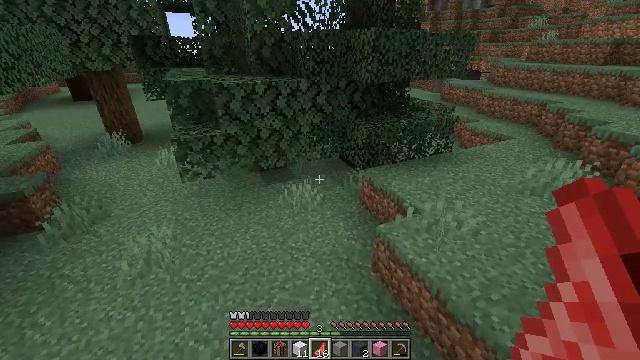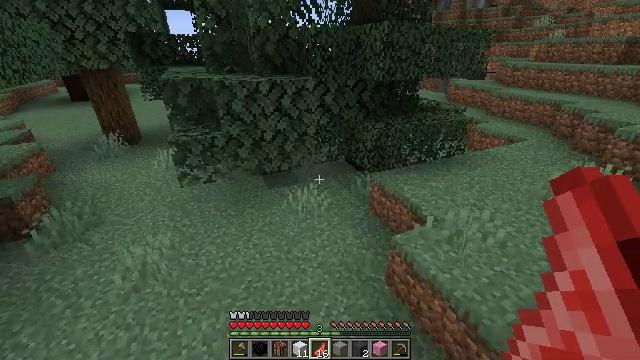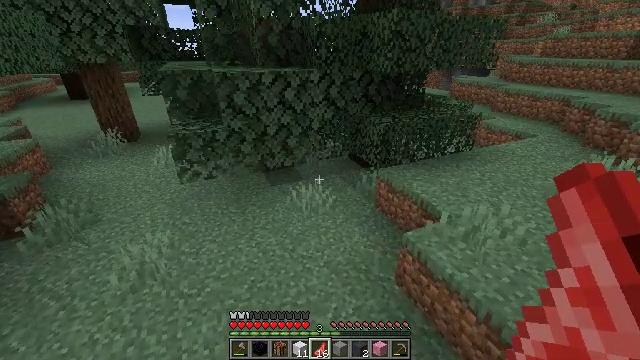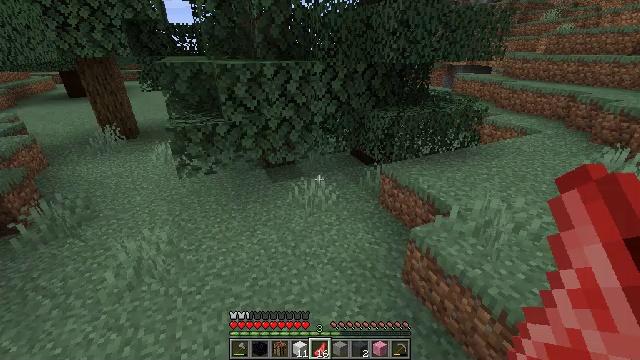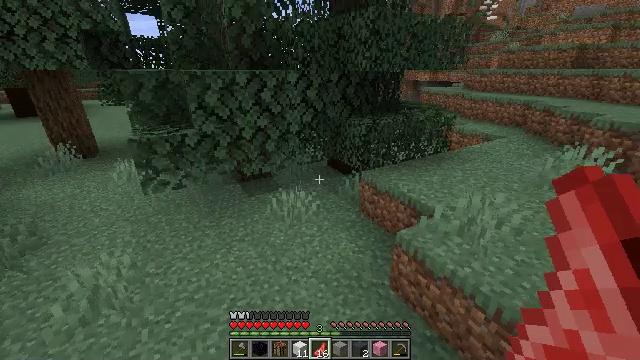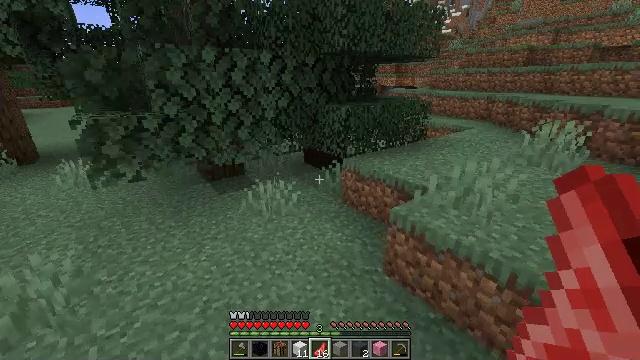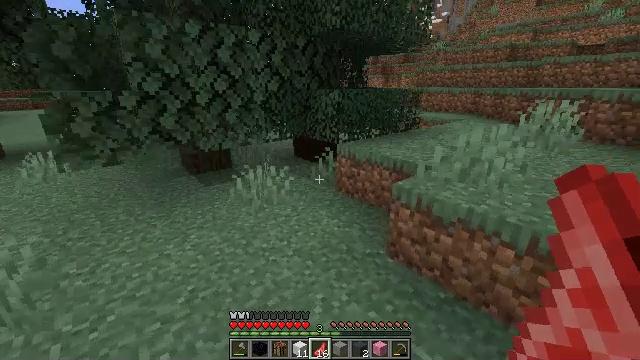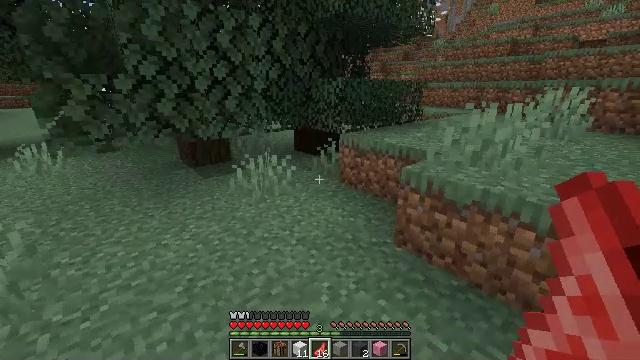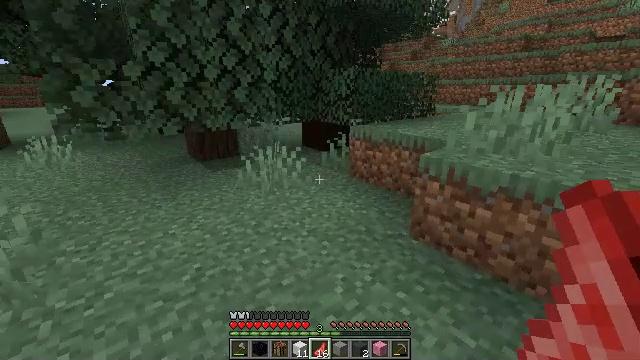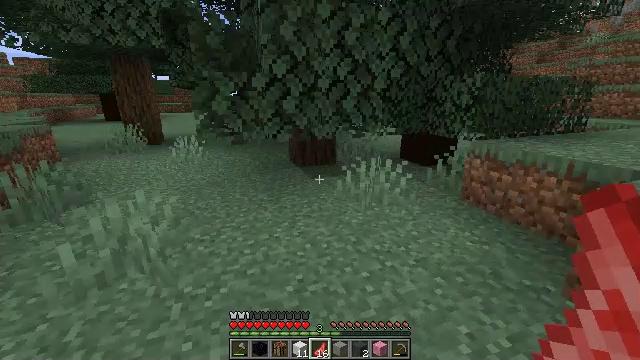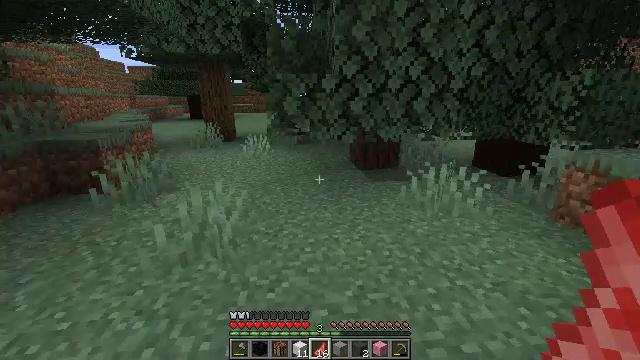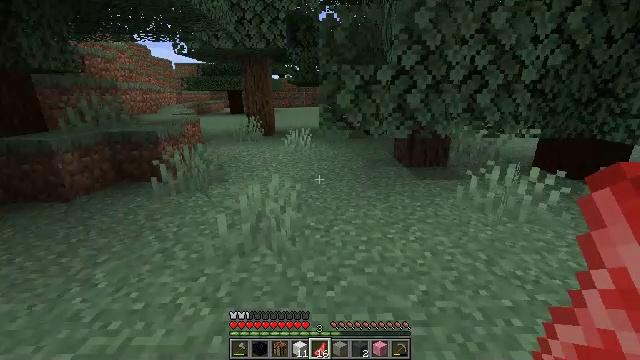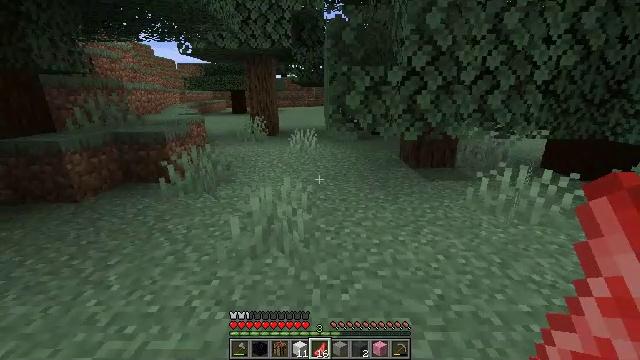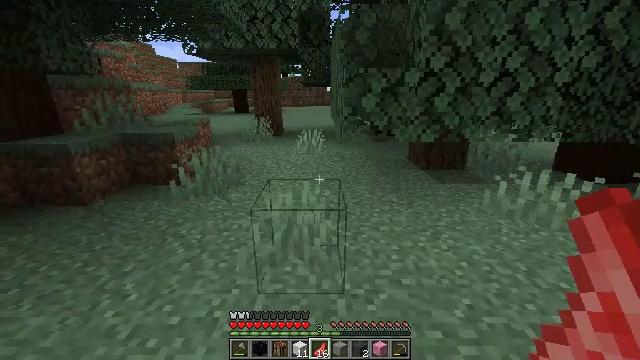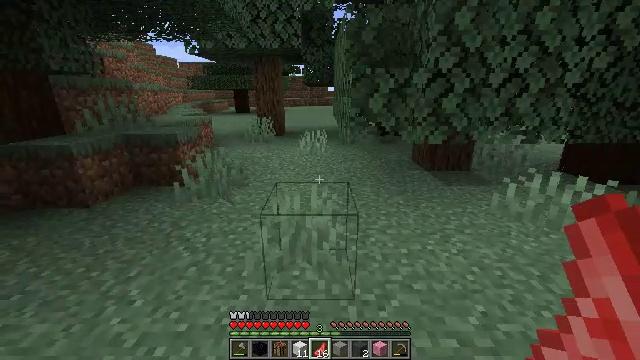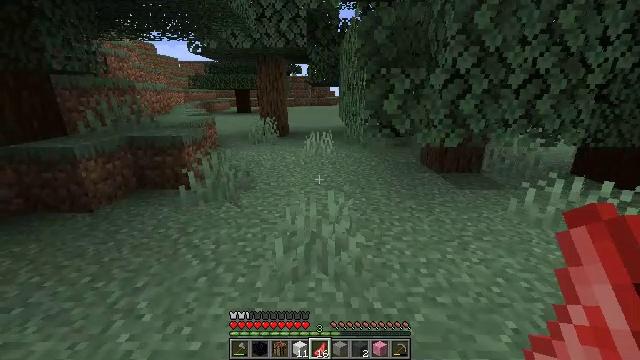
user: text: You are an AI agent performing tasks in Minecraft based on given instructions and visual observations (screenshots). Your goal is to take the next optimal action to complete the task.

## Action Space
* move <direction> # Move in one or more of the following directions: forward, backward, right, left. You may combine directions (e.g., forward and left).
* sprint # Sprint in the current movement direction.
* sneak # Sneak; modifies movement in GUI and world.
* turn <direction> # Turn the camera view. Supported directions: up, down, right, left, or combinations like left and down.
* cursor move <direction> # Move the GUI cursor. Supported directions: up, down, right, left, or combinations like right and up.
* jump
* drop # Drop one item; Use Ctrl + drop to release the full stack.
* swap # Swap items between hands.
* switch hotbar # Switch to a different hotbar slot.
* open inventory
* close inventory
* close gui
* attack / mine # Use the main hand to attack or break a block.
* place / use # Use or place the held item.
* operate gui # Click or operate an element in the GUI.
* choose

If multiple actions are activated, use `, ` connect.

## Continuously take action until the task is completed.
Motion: motion action
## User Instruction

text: Destroy the orange bed to move it.
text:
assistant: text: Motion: move forward and move left
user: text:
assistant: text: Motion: move forward and move left
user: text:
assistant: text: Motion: move forward and move left
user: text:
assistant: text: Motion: move forward and move left, turn right and up
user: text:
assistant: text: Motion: move forward and move left, turn right and up
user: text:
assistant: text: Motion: move forward and move left, turn right and up
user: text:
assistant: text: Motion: move forward and move left
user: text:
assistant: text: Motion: move forward and move left, turn left
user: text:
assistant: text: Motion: move left, turn left and up
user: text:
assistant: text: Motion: move left, turn left
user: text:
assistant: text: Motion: move left, turn left
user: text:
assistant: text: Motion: move left
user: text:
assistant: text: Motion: move forward and move left
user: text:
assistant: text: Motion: move forward and move left
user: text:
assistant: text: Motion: move forward and move left
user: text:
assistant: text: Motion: move left
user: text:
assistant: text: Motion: move forward and move left
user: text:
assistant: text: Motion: move forward and move left
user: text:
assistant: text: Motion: move forward
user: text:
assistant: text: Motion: move forward
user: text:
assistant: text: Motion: move forward
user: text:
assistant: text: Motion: move forward
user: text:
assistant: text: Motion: move forward
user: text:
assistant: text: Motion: move forward
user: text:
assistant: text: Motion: move forward, turn left
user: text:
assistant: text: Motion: move forward, jump
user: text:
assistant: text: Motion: move forward, jump
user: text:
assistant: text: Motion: move forward, jump
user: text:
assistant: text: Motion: move forward
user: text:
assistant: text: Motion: move forward